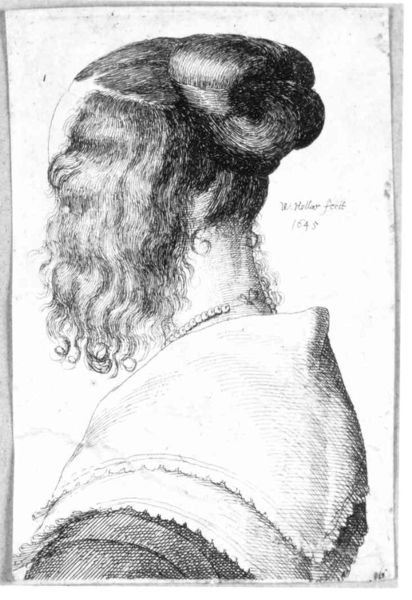
Titel: Weiblicher Kopf, nach links, von hinten gesehen ("Hollars Frau")
Künstler: Wenzel Hollar
Standort: Karlsruhe
Institution: Staatliche Kunsthalle Karlsruhe
Schlagwörter: kopf, mann, umhang, weiß, wolf, mädchen, frau, frisur, grau, haar, kleid, nase, profil, rücken, schmuck, schwarz, skizze, stirn, zeichnung, dame, hund, schal, tuch, schleife, alt, bart, jung, bärtig, gesicht, knoten, kragen, leinen, mensch, spitze, vollbart, bildnis, hals, portrait, porträt, signatur, gewand, haare, person, hübsch, locke, locken, perle, perlen, potrait, scheitel, schulter, müller, dutt, rückenansicht, schrift, seitlich, papier, alter mann, kette, grafik, graphik, signiert, nacken, weib, kopftuch, zopf, halstuch, seitenansicht, hochgesteckt, hochsteckfrisur, junge frau, hinterkopf, naht, perlenkette, stola, halskette, haarknoten, links, kohle, hinten, druck, druckgraphik, schwarzweiss, druckgrafik, schraffur, radierung, stich, haarig, bleistift, portrai, von hinten, rückansicht, biedermeier, zahl, schultertuch, dürer, kupferstich, verdeckt, illusion, gesichtslos, verschluss, karlsruhe, aufgesteckt, optische täuschung, genick, feist, gelockt, fru, häßlich, wenzel, biedermann, flechtfrisur, mädchne, 1547, yeti, 1847, 1645, hollar, 1647, 1648, rückenansichr, nakcen, ferick, knust, hinterkoüpf, 1698, bärtige frau, 16000